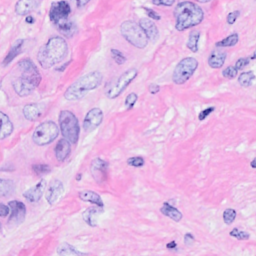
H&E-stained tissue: Breast